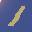
Label: 1